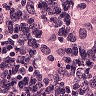
Metastatic tissue present: yes